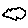
Label: cloud